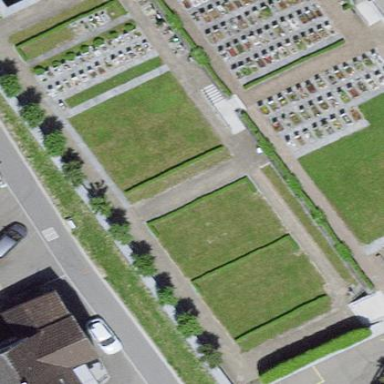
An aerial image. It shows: Grave yard.